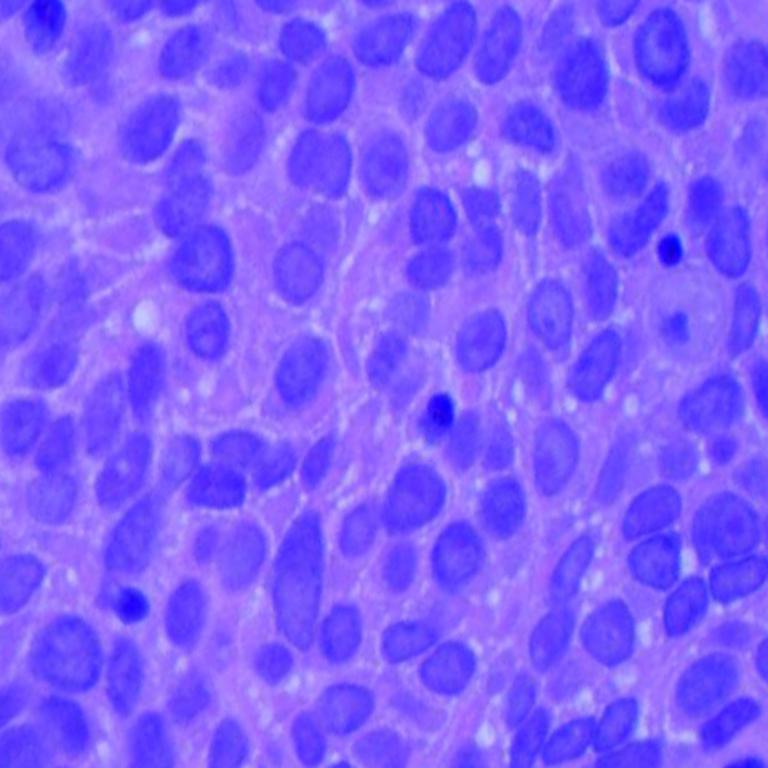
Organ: lung
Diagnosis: squamous carcinomas